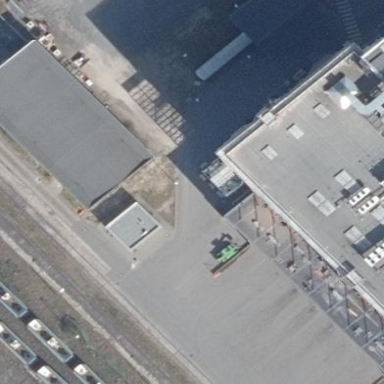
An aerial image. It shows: Industrial building.